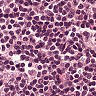
Metastatic tissue present: no